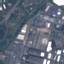
Land use / land cover: Industrial